Chest X-ray:
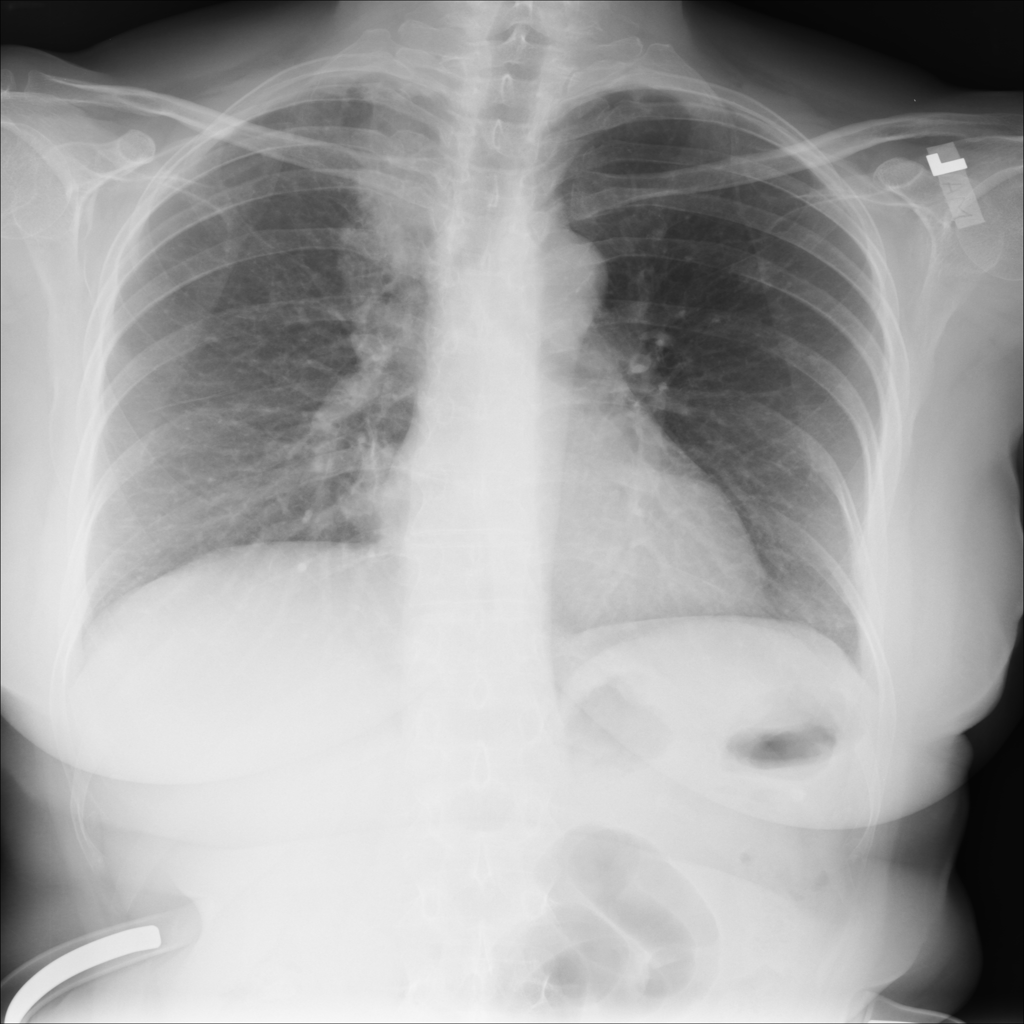
Findings: Mass, Nodule
No abnormal finding: no